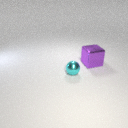
small cyan metal sphere in front of large purple metal cube